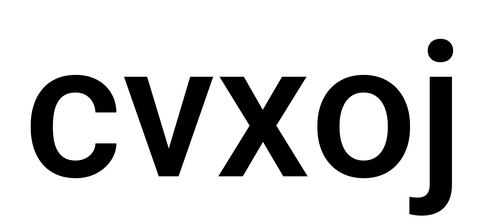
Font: Roboto_Medium